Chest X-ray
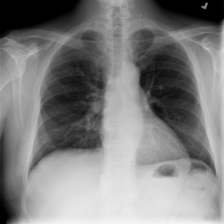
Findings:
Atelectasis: negative
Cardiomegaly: negative
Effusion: negative
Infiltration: negative
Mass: negative
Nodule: negative
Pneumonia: negative
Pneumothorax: negative
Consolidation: negative
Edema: negative
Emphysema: negative
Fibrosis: negative
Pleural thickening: positive
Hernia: negative